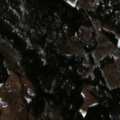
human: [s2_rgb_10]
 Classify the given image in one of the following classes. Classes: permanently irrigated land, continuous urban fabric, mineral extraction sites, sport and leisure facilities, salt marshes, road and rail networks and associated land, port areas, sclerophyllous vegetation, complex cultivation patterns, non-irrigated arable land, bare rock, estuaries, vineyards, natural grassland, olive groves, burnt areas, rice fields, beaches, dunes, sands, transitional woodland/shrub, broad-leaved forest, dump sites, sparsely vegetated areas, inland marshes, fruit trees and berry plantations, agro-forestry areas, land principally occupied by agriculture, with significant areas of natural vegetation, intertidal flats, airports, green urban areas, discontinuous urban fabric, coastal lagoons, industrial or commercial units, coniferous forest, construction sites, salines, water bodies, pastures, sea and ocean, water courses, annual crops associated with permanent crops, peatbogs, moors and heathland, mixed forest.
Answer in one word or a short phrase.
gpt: non-irrigated arable land, broad-leaved forest, coniferous forest, mixed forest, transitional woodland/shrub